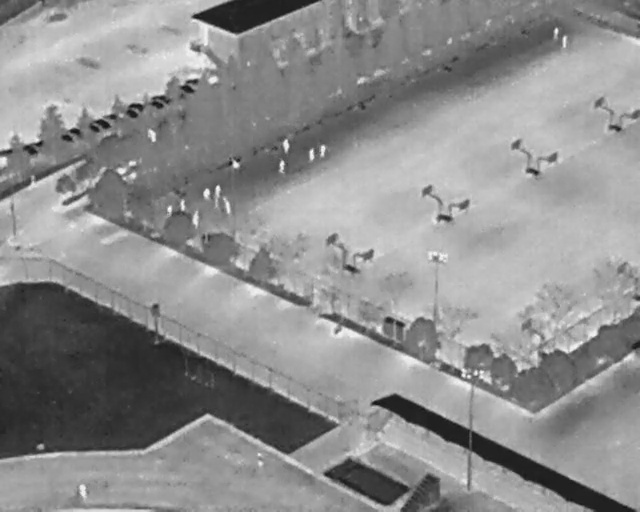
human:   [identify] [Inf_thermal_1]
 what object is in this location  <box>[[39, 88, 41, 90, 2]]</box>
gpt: <ref>1 medium person at the bottom</ref>